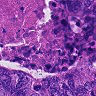
Metastatic tissue present: yes